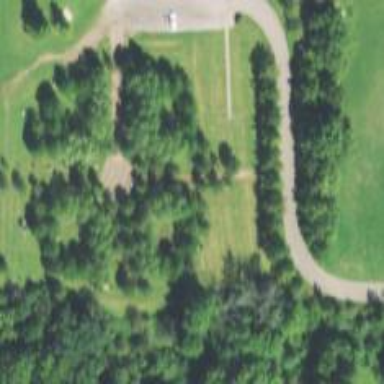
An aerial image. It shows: Memorial site with historic significance.